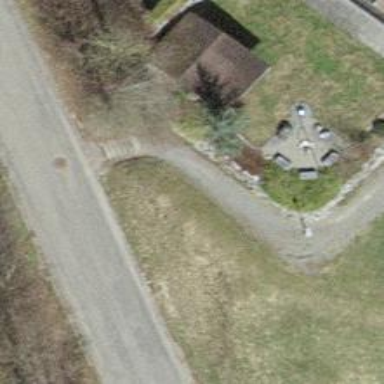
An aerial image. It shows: Set of steps on the road.